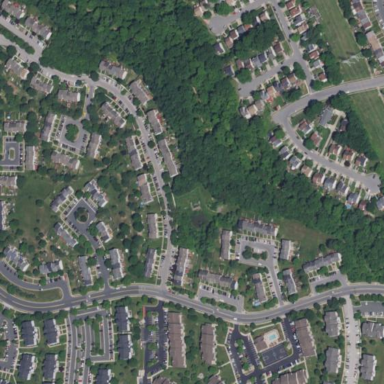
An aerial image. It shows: Residential area within neighborhood.